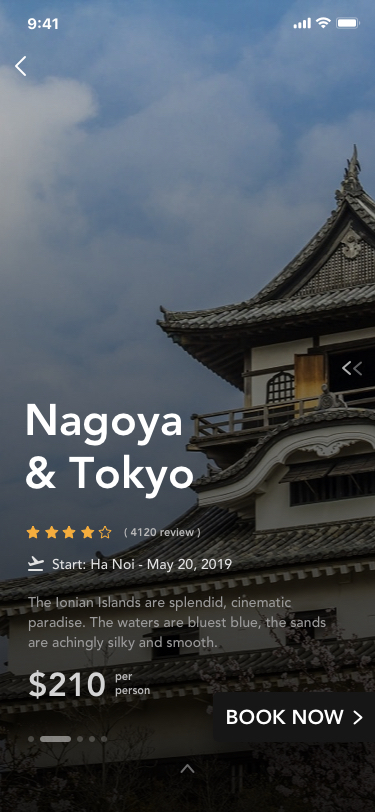
Text in this UI design:
Start: Ha Noi - May 20, 2019
The Ionian Islands are splendid, cinematic paradise. The waters are bluest blue, the sands are achingly silky and smooth.
Nagoya
& Tokyo
( 4120 review )
$210
per
person
BOOK NOW